Aerial crown-view tile of a tropical tree (Barro Colorado Island, Panama), acquired 20250915:
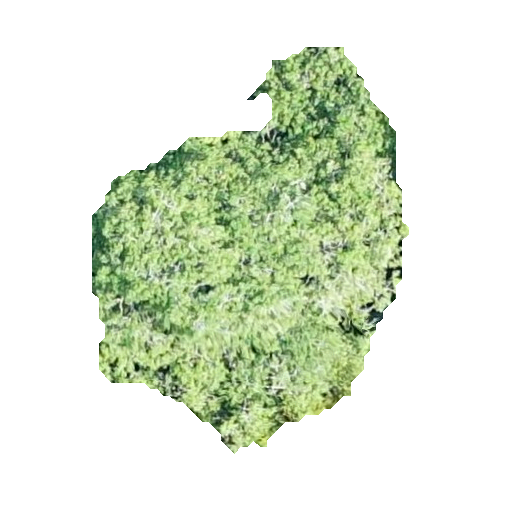
Species: Guapira myrtiflora
GBIF accepted scientific name: Guapira myrtiflora
Crown area: 122.033 m²